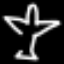
Label: airplane